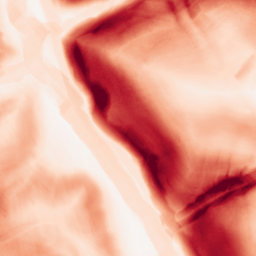
Category: morphological
Decomposition family: morphological_gradient
Decomposition parameters: size: 10
shape: diamond
Upsampling method: fft_zeropad
Upsampling parameters: scale: 2
Upsampling scale: 2